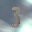
Label: 3